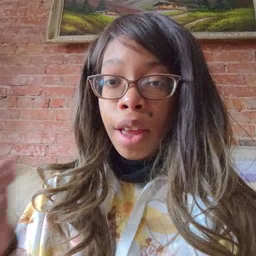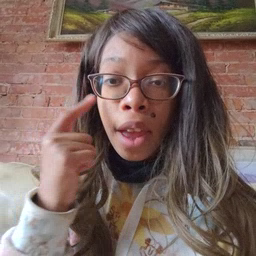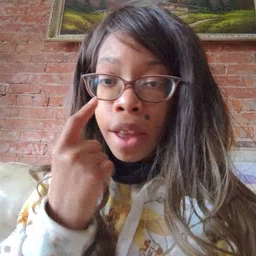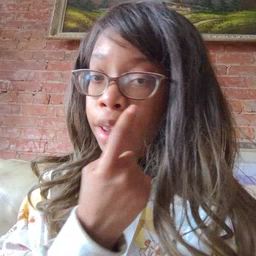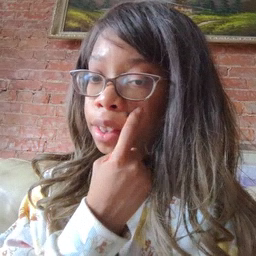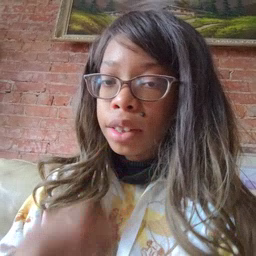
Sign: eye